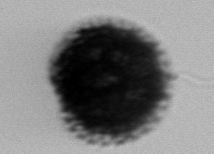
Label: Gonyaulax